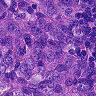
Metastatic tissue present: yes